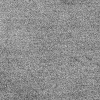
Atmospheric dust classification: dusty